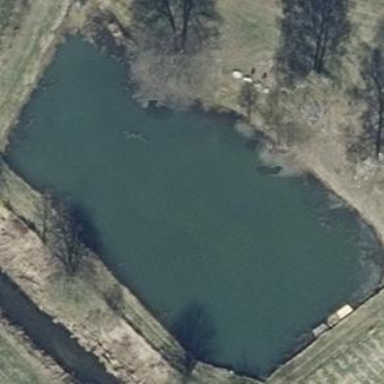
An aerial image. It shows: Pond with natural water.